Aerial crown-view tile of a tropical tree (Barro Colorado Island, Panama), acquired 20241014:
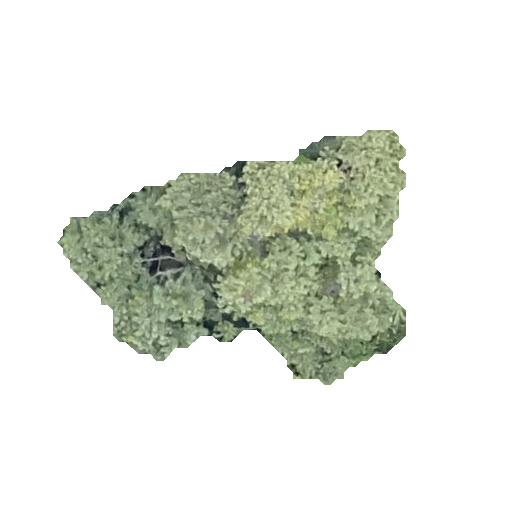
Species: Luehea seemannii
GBIF accepted scientific name: Luehea seemannii
Crown area: 88.241 m²